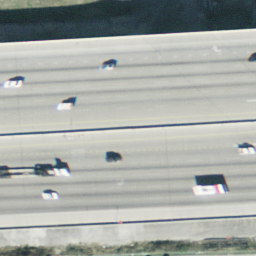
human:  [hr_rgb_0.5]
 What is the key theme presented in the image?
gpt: freeway